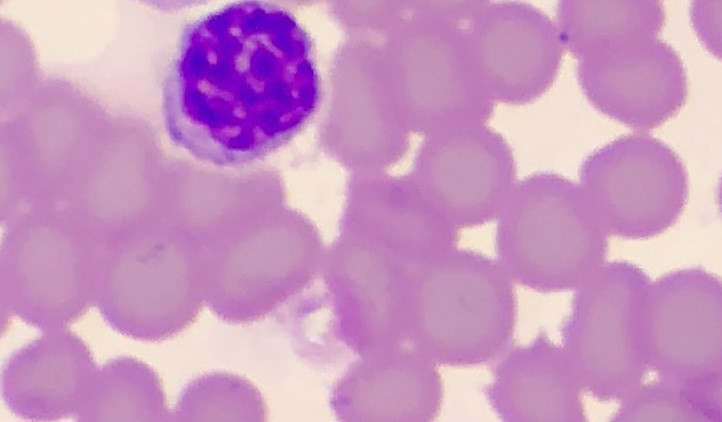
White blood cell type: Lymphocyte